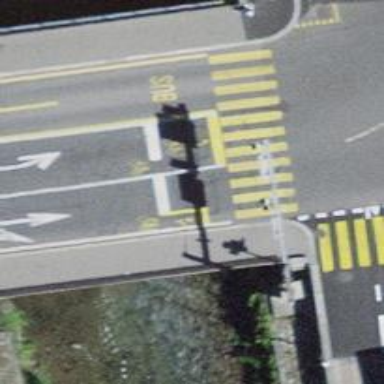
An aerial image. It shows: Road with traffic signals.